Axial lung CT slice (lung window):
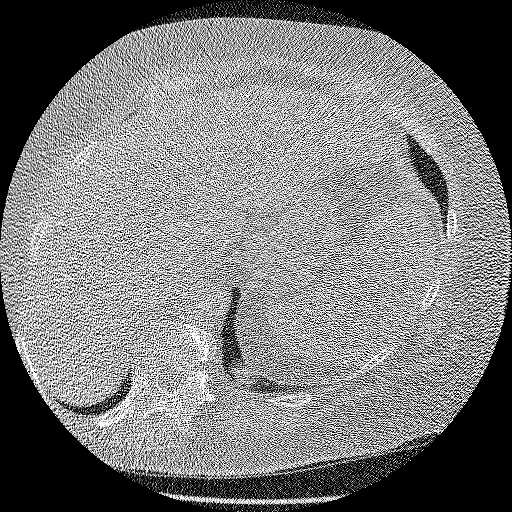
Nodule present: no